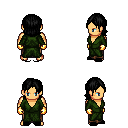
a pixel art fantasy rpg character, male body template, human, tanned skin, green robe, robe skirt, black long bangs hairstyle, gold gloves, black slippers, four views (front, back, left, right), 2x2 character sprite sheet, small pixel art, hard edges, no anti-aliasing